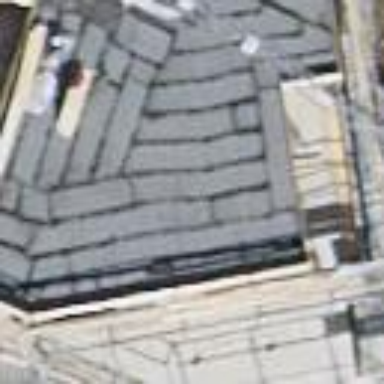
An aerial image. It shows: Building with tiled roof.